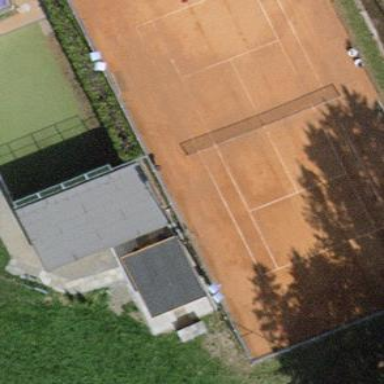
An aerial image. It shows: Tennis court on the leisure land pitch.